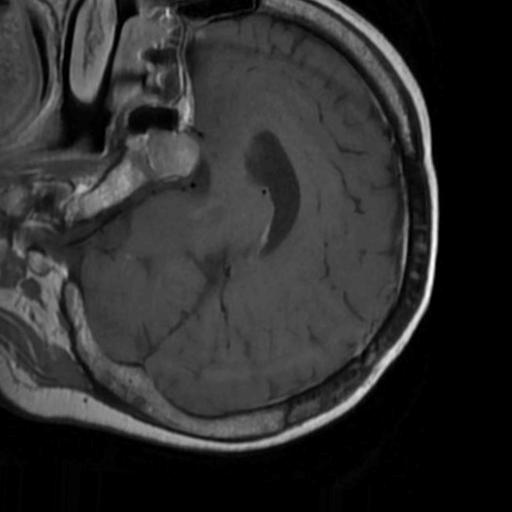
Label: brain_tumor